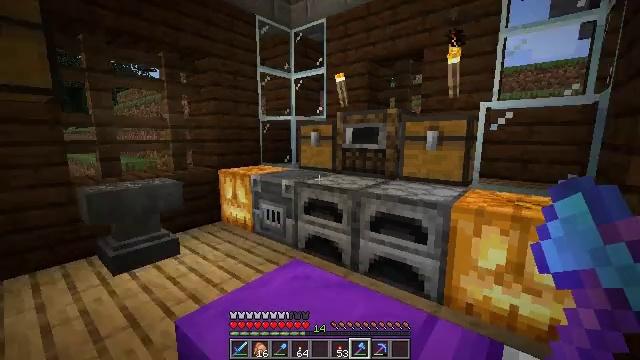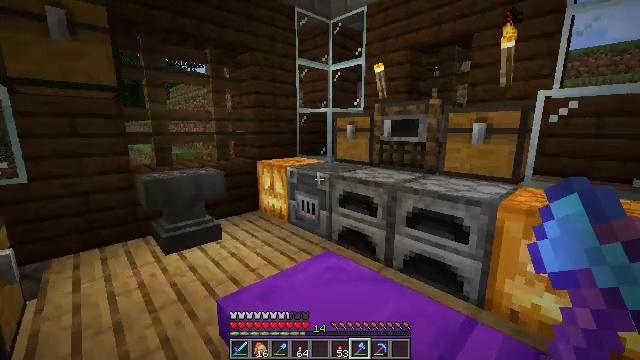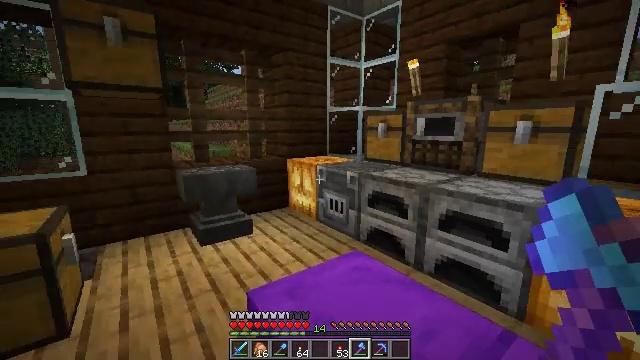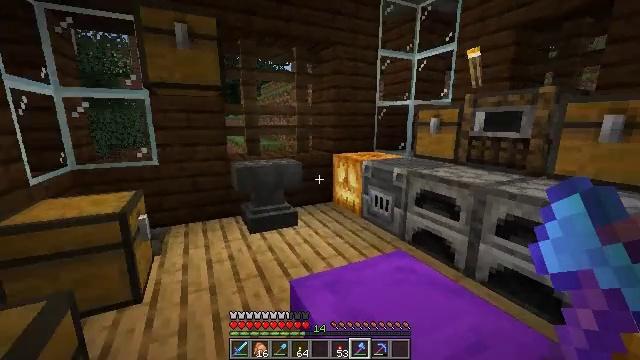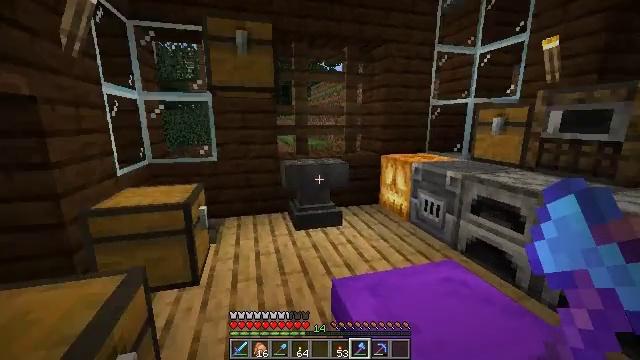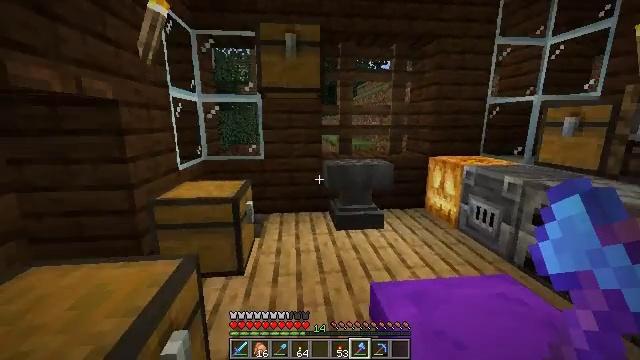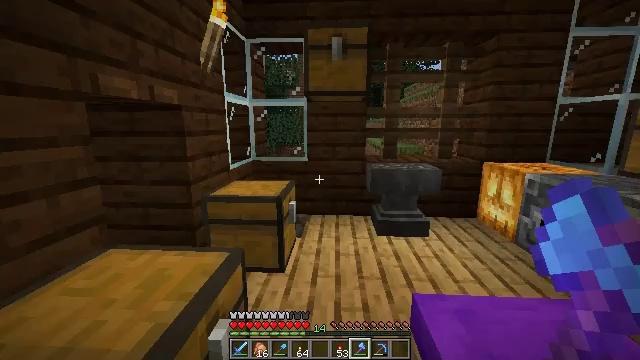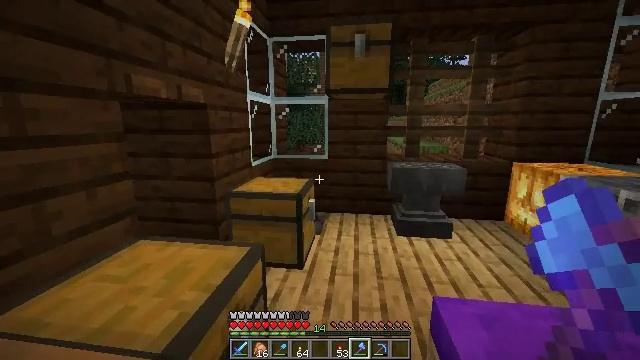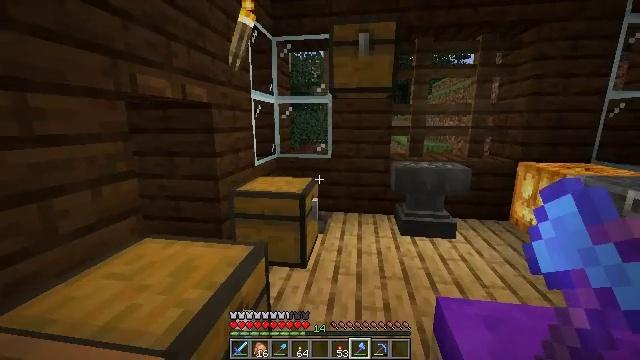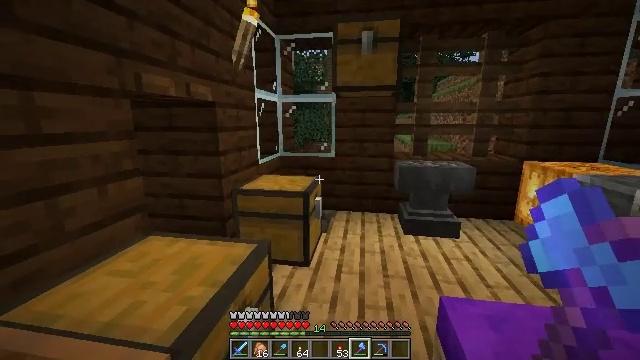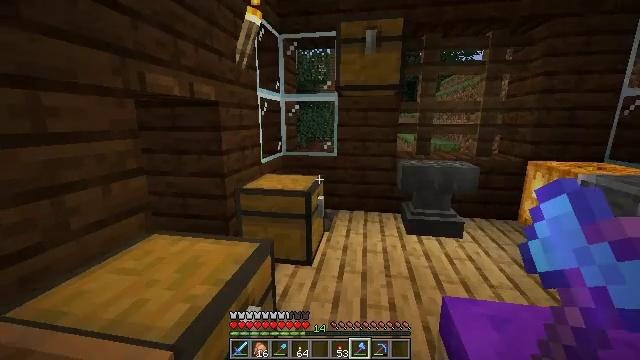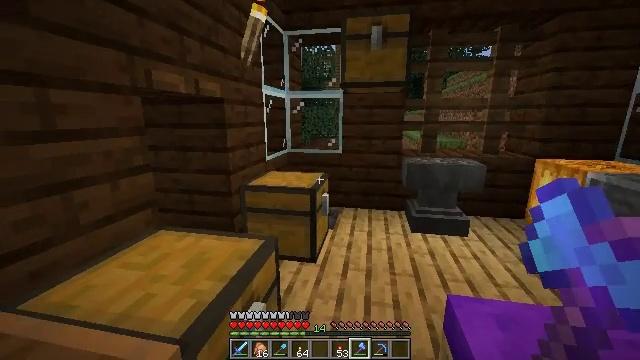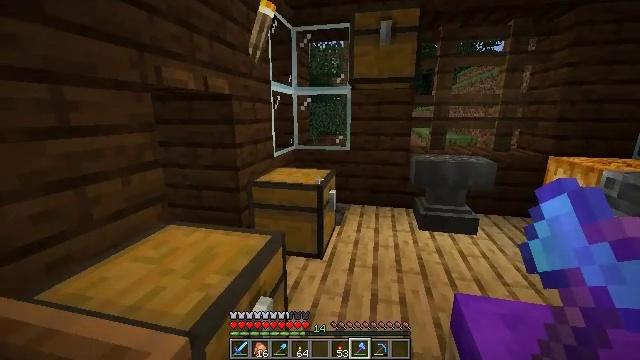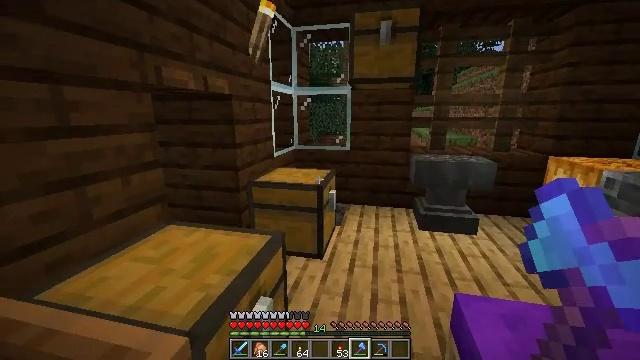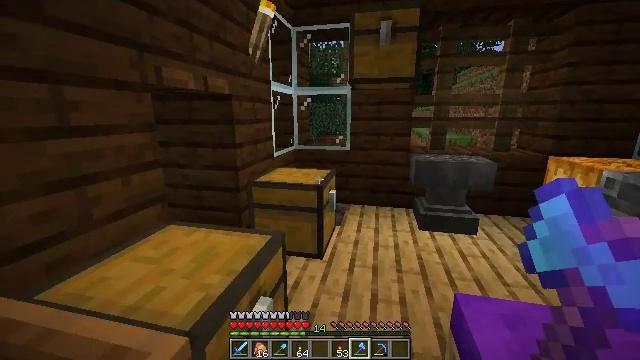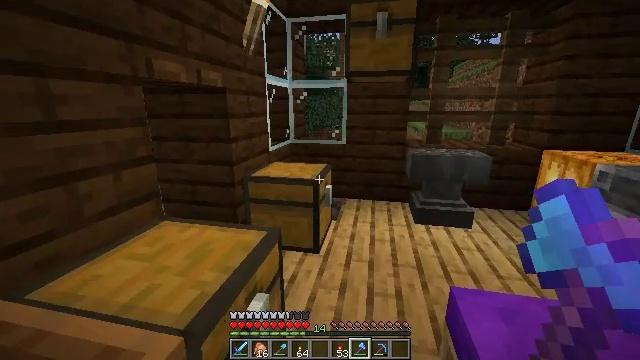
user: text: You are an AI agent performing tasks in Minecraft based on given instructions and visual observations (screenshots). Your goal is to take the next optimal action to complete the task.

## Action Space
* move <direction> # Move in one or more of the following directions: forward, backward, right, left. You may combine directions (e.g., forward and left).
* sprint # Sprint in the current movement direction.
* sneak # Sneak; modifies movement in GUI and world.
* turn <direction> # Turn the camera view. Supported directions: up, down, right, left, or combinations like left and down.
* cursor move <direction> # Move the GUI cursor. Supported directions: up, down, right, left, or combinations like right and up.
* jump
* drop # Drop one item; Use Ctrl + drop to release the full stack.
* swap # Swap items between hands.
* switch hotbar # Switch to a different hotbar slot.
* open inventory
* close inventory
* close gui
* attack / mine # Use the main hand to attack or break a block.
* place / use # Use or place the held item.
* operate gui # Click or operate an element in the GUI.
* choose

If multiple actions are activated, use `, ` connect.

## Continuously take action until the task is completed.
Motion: motion action
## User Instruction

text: Craft a brown bed with wool and dye.
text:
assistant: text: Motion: turn left and down
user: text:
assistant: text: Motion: turn left
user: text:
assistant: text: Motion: turn left and down
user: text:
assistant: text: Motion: turn left
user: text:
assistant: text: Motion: turn left
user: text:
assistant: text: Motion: turn left
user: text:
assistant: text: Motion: turn left
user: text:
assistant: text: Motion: no_op
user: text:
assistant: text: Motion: no_op
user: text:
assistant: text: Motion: no_op
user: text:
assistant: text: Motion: turn left
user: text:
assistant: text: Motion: turn left
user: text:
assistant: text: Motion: no_op
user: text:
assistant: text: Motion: no_op
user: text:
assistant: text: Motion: move forward, turn down
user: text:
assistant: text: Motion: move forward, turn right and down
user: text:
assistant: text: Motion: move forward, turn right and down
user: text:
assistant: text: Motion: move forward, turn right and down
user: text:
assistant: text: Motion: move forward, turn right
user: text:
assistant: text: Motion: move forward
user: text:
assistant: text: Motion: move forward
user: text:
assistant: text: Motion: move forward, turn left and down
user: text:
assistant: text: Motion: move forward, turn left and down
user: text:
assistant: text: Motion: move forward, turn left and down
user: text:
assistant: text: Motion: move forward, turn down
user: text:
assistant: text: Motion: move forward, turn left and down
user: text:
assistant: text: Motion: move forward and move right, turn left and down
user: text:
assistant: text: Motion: move forward and move right, turn left and down
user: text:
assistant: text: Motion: move forward and move right, turn left and down
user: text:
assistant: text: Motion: move right, turn left